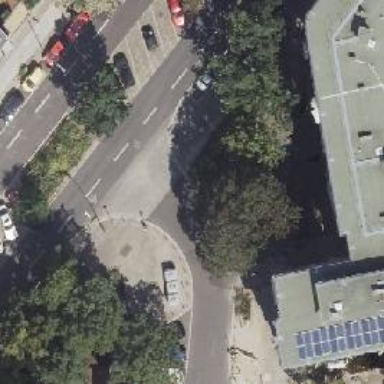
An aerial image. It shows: Unmarked crossing on footway.